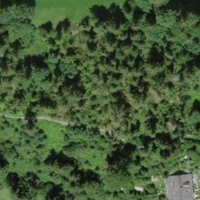
EUNIS habitat code: 24
Species observed at this site:
Vaccinium vitis-idaea
Sambucus racemosa
Circaea lutetiana
Lamium galeobdolon